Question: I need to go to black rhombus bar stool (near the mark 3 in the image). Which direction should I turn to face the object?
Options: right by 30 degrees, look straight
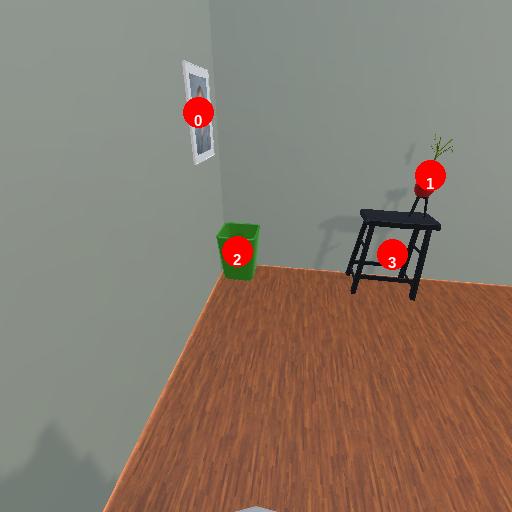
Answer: right by 30 degrees